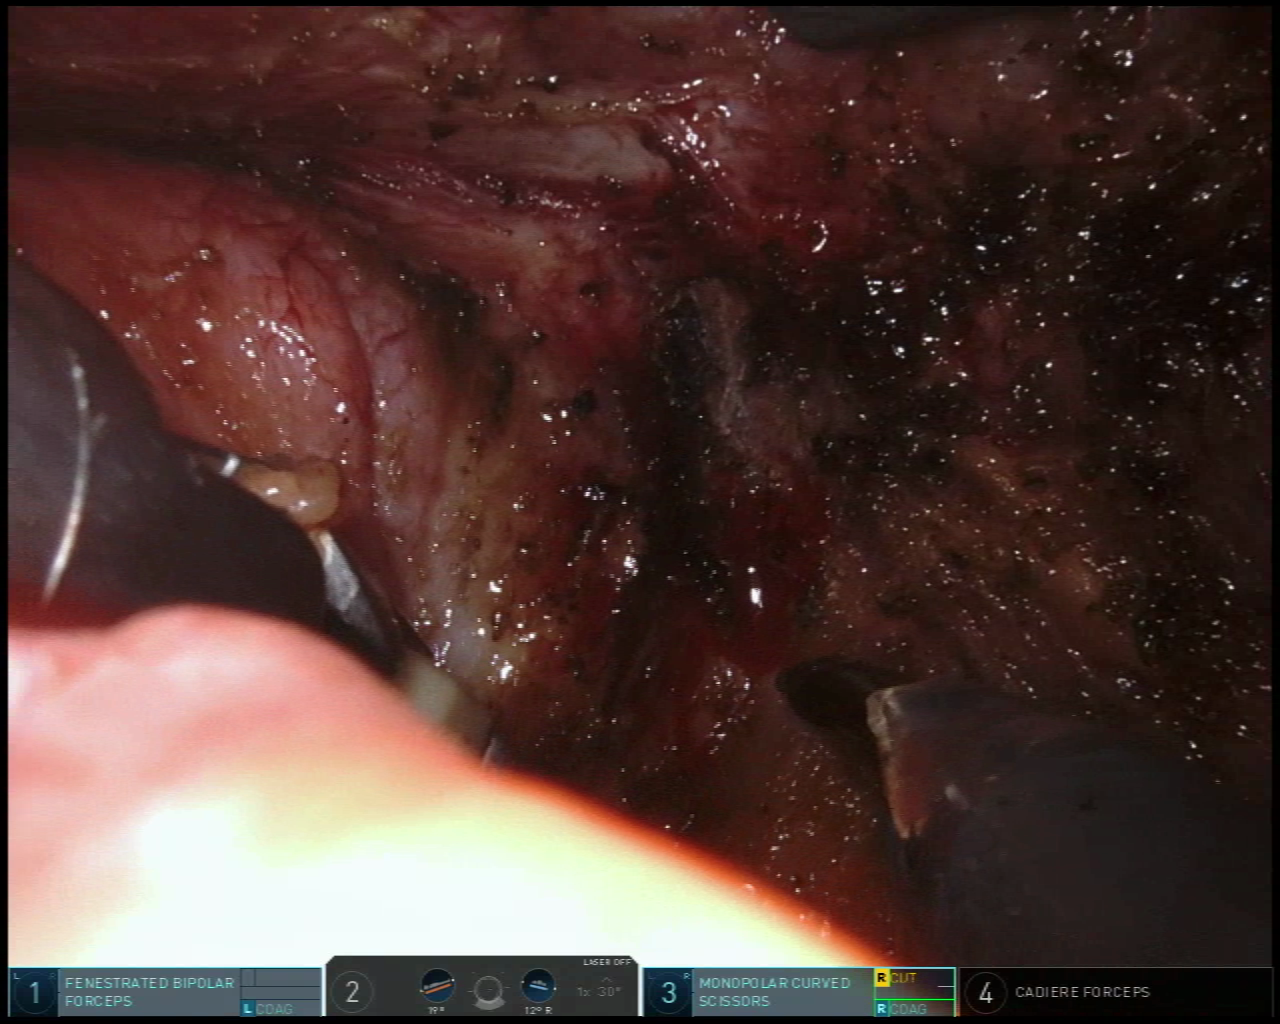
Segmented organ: vesicular_glands
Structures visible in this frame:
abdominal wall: no
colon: no
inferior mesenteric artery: no
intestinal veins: no
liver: no
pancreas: no
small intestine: no
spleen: no
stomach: no
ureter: no
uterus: no
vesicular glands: yes